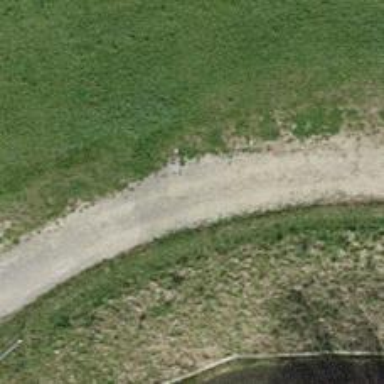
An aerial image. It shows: Track road with fine gravel surface.